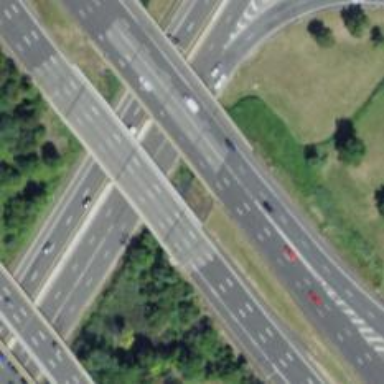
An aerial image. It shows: Urban freeway or expressway.